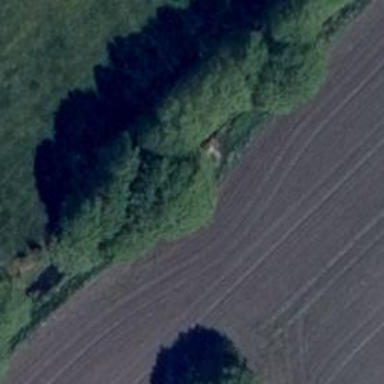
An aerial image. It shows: Landmark tree with broadleaved deciduous leaves.